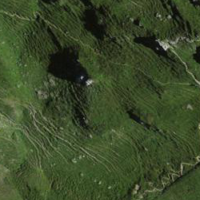
EUNIS habitat code: 26
Species observed at this site:
Campanula barbata
Zygaena exulans